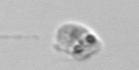
Label: Amoeba